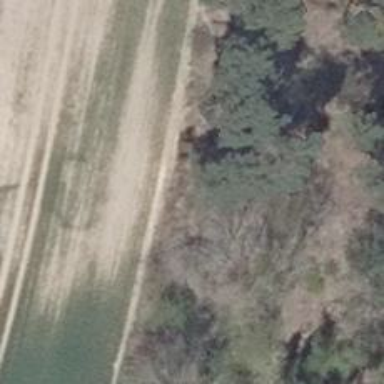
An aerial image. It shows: Dirt track road with grade 4 track type.